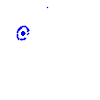
Particle: electron